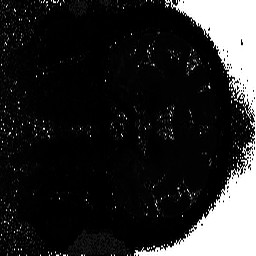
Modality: T2starmap
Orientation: coronal
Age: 66
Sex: male
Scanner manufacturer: siemens
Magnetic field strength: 3 T
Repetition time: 0.043 s
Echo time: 0.00184 s